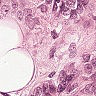
Metastatic tissue present: yes